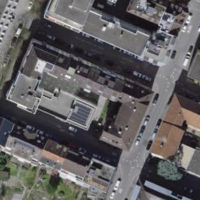
EUNIS habitat code: 54
Species observed at this site:
Convallaria majalis
Nerium oleander